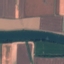
Land use / land cover class: River